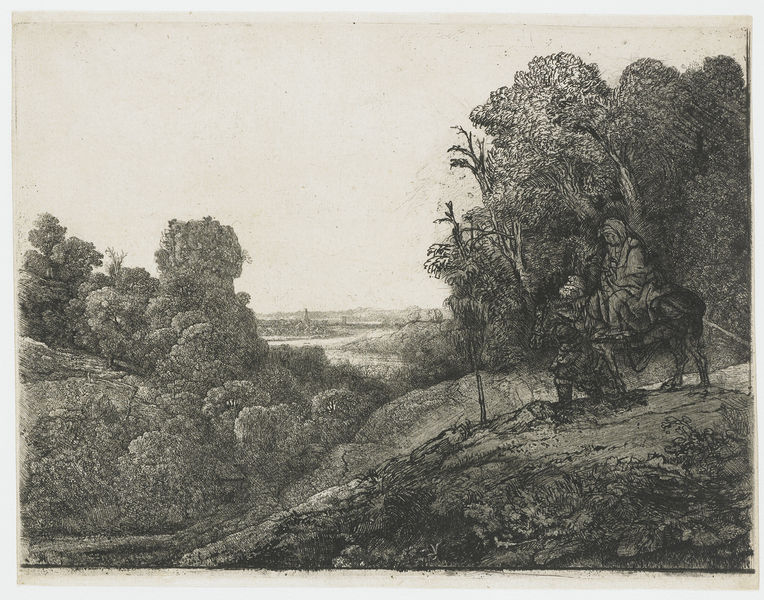
Titel: De vlucht naar Egypte: op een plaat van Seghers
Künstler: Rembrandt Harmensz. van Rijn
Standort: Amsterdam
Institution: Rijksmuseum
Schlagwörter: baum, blätter, bäume, fluss, landschaft, hügel, natur, familie, esel, pferd, reiten, schwanger, flucht, radierung, stich, maria, josef, herbergssuche